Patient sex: F
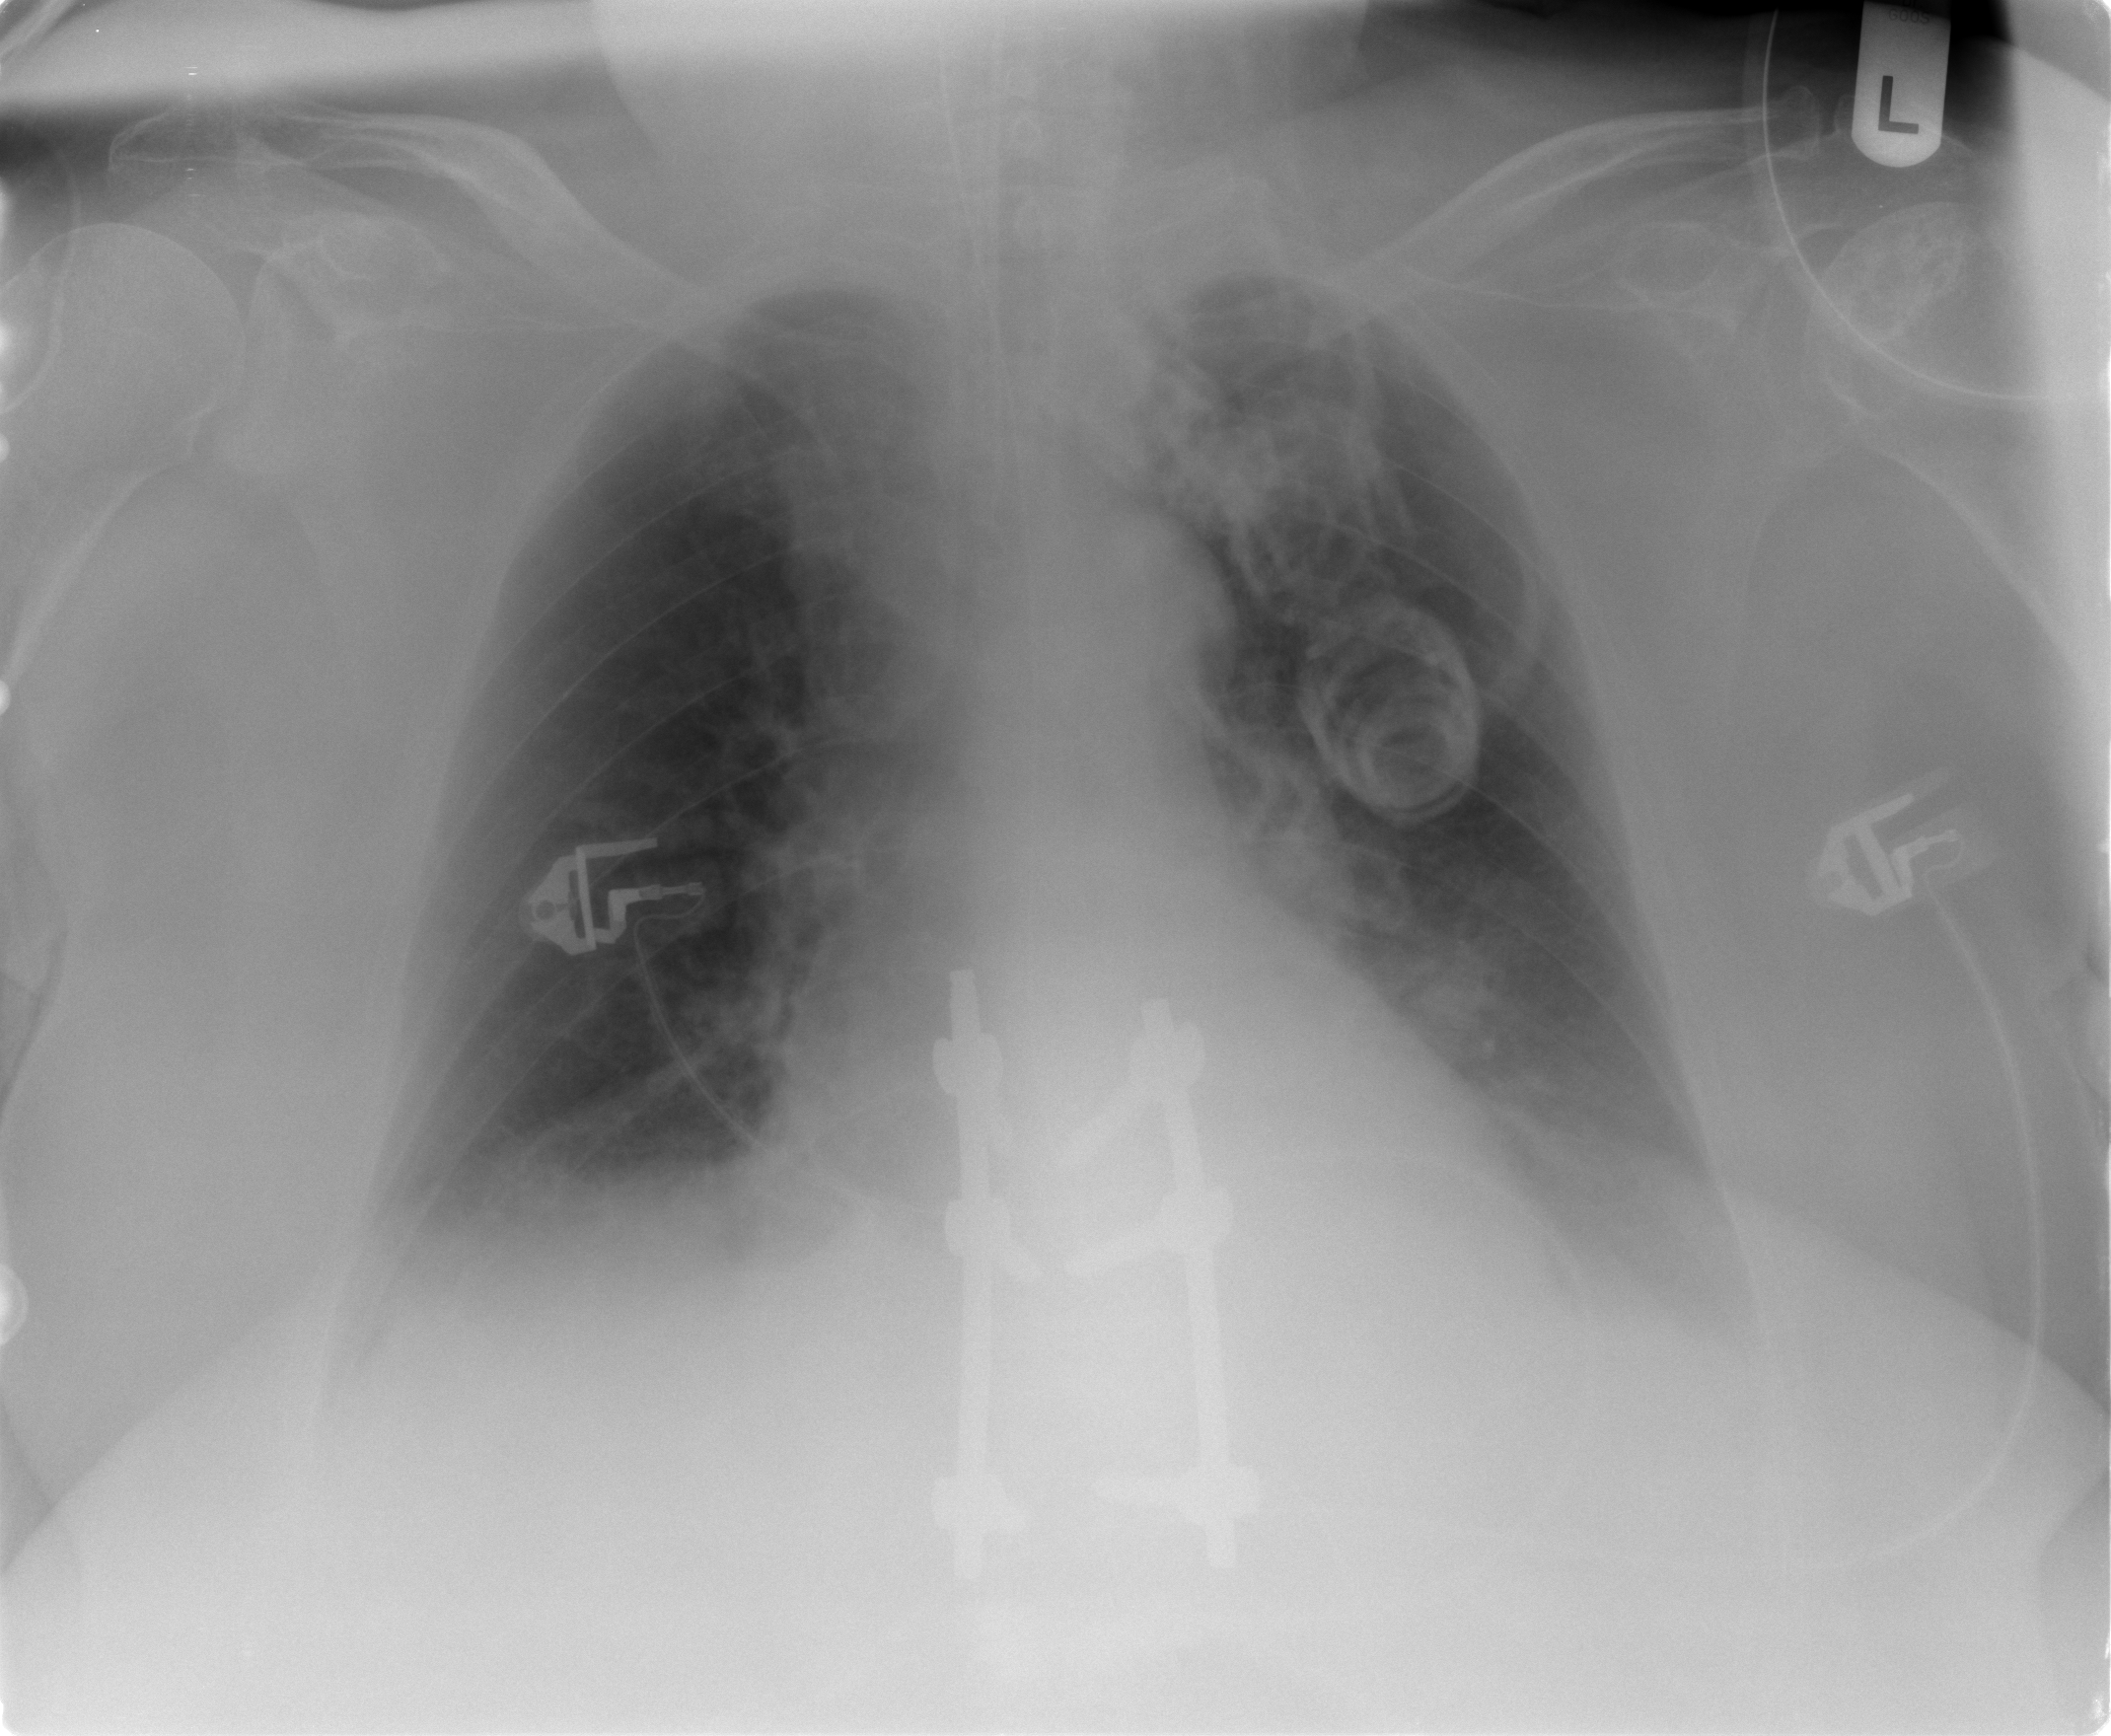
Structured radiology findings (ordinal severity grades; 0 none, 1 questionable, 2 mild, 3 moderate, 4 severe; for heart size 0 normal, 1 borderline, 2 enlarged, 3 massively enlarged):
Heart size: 2
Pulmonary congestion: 1
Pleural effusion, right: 2
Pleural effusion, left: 2
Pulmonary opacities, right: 1
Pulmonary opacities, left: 0
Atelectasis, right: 2
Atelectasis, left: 2